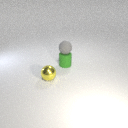
small green rubber cylinder below small gray rubber sphere